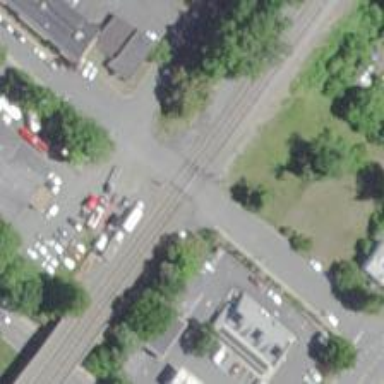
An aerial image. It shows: Railway level crossing.